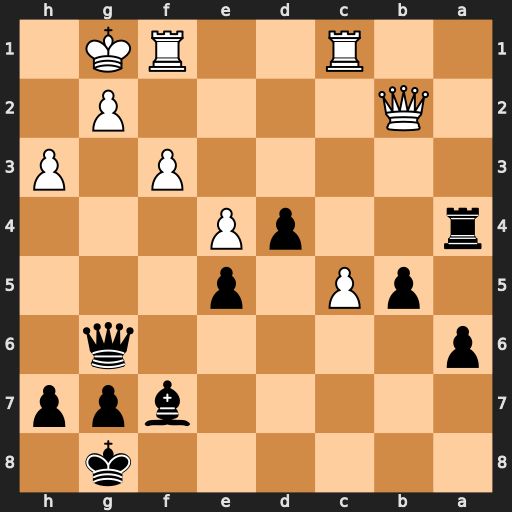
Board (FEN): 6k1/5bpp/p5q1/1pP1p3/r2pP3/5P1P/1Q4P1/2R2RK1
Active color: b
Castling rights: -
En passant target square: -
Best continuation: Ra2 Qxa2 Bxa2